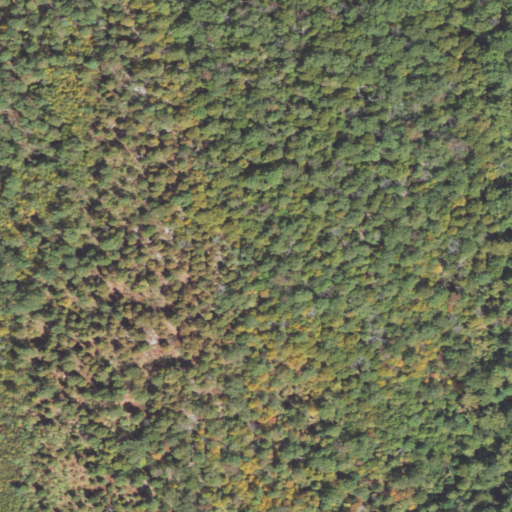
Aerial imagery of mountain in Pennsylvania named Chimney Rocks containing only deciduous forest